Field crop: maize
Growth stage: 2
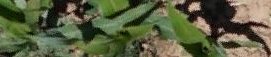
Species: maize